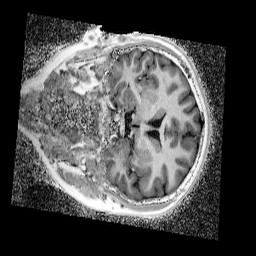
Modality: UNIT1_denoised
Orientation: coronal
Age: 11
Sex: female
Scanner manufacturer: siemens
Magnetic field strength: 3 T
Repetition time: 4 s
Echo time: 0.00299 s